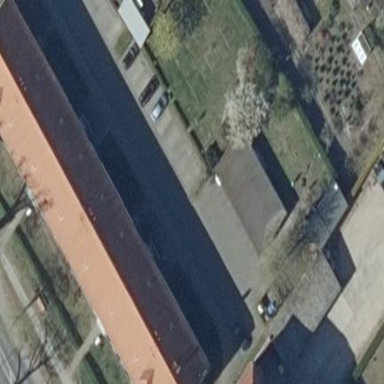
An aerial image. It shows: Building with gabled red roof.